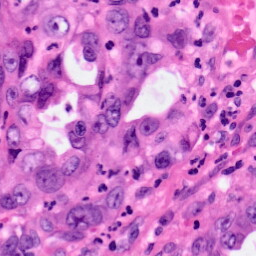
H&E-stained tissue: Pancreatic